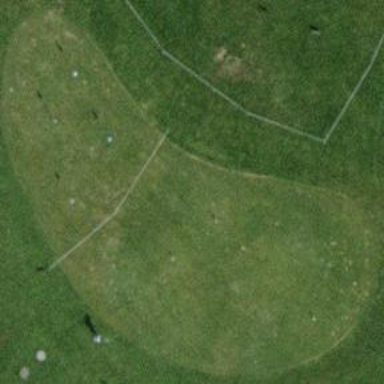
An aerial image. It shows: Golf green.